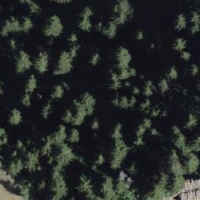
EUNIS habitat code: 43
Species observed at this site:
Papilio machaon
Melanargia galathea